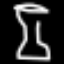
Label: hourglass